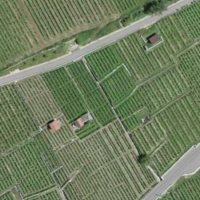
EUNIS habitat code: 40
Species observed at this site:
Tulipa sylvestris